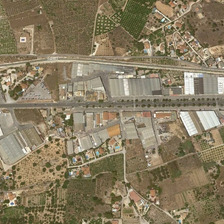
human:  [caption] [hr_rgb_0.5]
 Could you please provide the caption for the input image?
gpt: many buildings and green trees are in an industrial area .

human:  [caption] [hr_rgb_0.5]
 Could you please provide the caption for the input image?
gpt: many buildings and green trees are in an industrial area .

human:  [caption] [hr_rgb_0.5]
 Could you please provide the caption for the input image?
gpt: many buildings and green trees are in an industrial area .

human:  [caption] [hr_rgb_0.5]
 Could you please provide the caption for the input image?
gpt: many buildings and green trees are in an industrial area .

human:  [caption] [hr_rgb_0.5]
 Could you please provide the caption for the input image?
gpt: many buildings and green trees are in an industrial area .